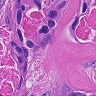
Metastatic tissue present: yes